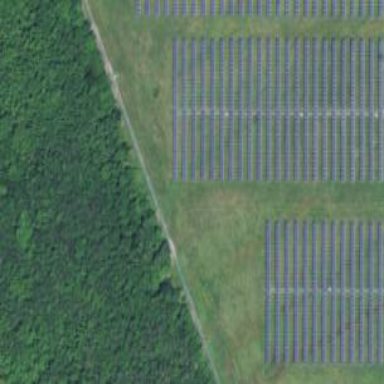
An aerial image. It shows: Solar power generator utilizing photovoltaic technology with solar photovoltaic panels.